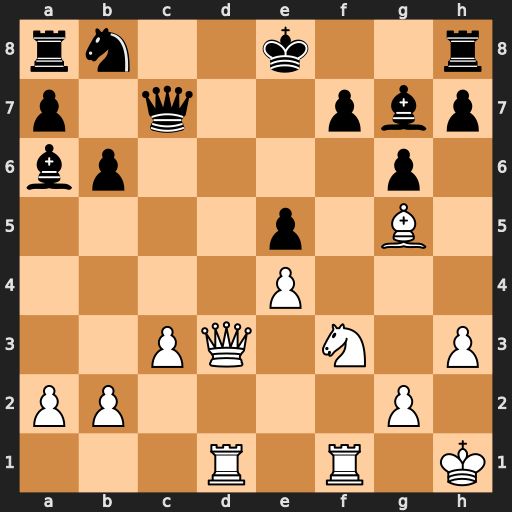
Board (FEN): rn2k2r/p1q2pbp/bp4p1/4p1B1/4P3/2PQ1N1P/PP4P1/3R1R1K
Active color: w
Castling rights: kq
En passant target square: -
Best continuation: Qd8+ Qxd8 Rxd8#